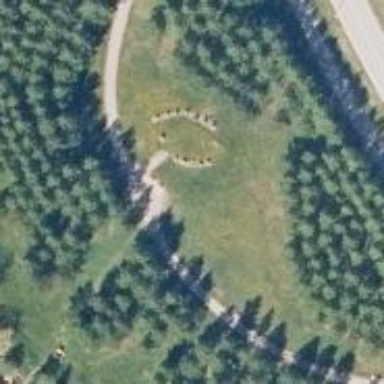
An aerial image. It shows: Memorial site with historic significance.